Aerial crown-view tile of a tropical tree (Barro Colorado Island, Panama), acquired 20250124:
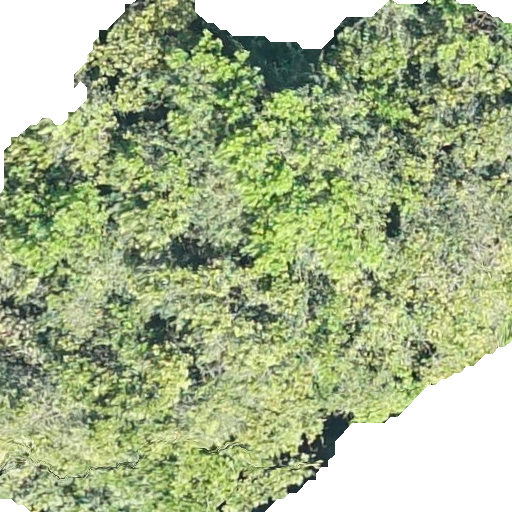
Species: Anacardium excelsum
GBIF accepted scientific name: Anacardium excelsum
Crown area: 358.307 m²